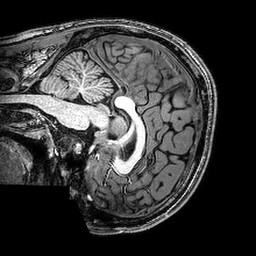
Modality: T1w
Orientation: sagittal
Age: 18
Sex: male
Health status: healthy
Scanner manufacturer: philips
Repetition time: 0.008216 s
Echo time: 0.00377 s